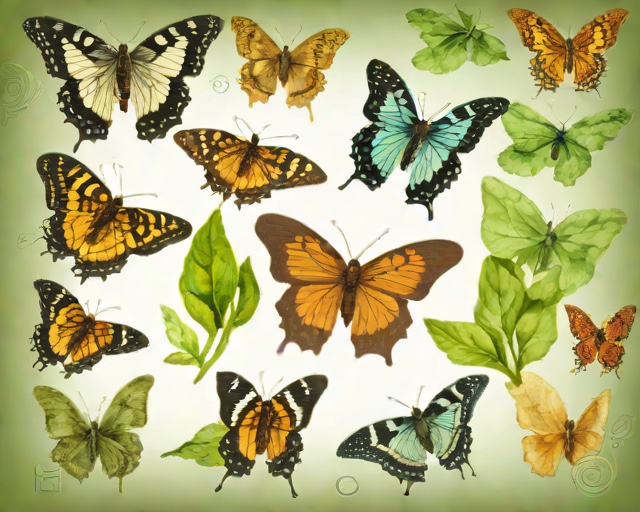
Category: Get Well